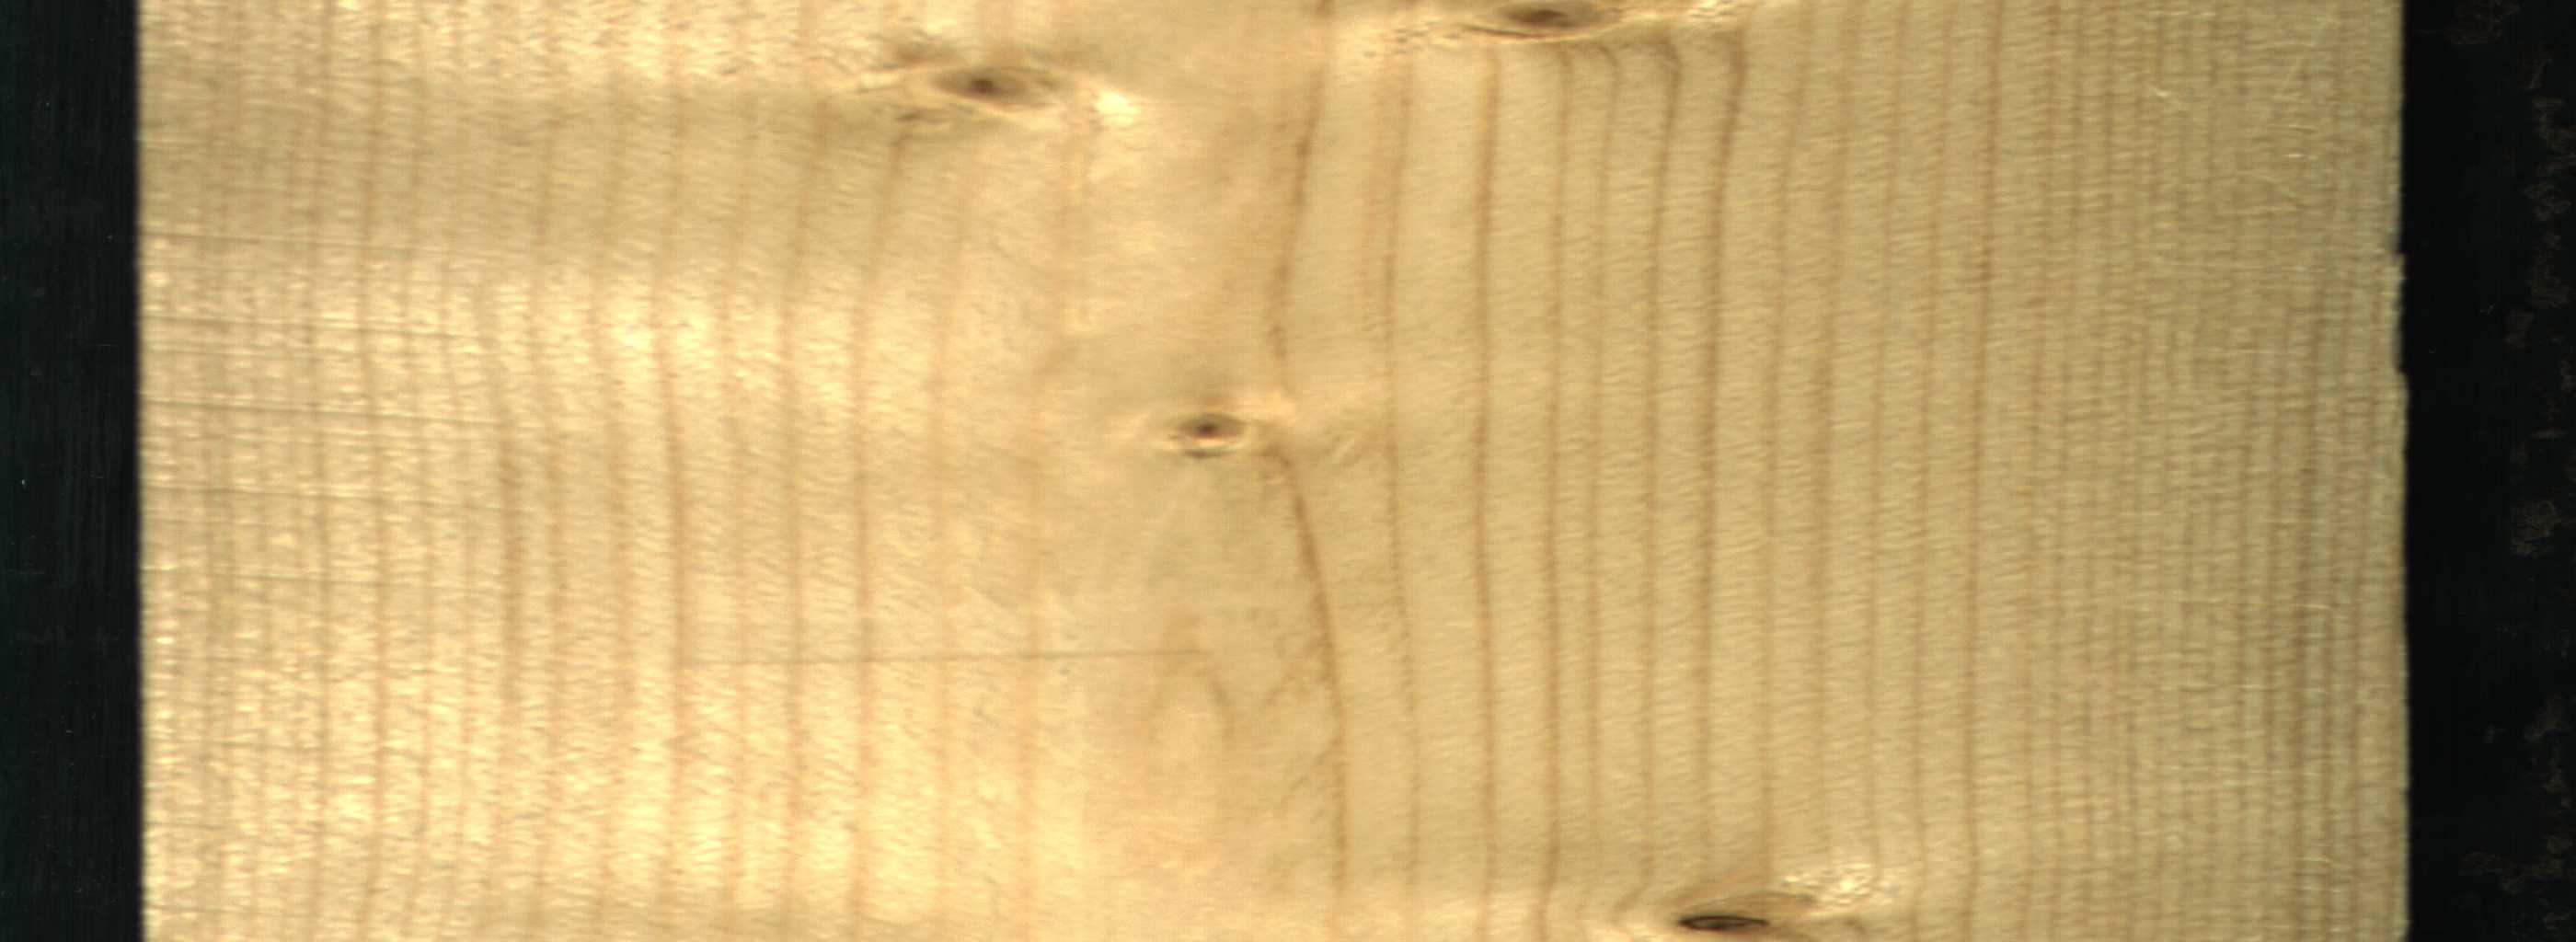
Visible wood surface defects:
Dead_Knot
Live_Knot
Live_Knot
Live_Knot